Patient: sex M, age 79
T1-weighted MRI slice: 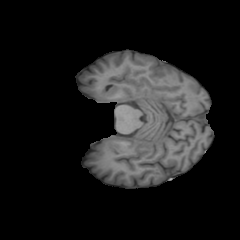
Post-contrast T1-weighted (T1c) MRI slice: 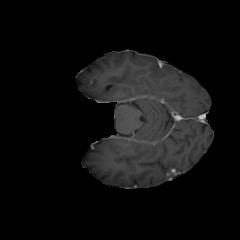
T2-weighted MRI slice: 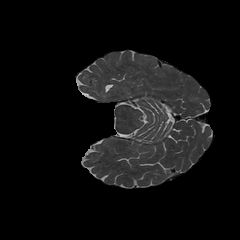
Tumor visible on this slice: no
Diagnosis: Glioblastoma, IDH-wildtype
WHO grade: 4